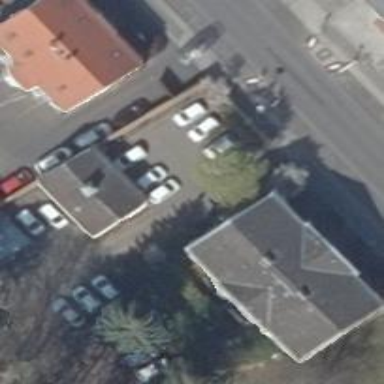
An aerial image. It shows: Office building with gabled roof.